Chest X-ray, AP view. Patient: 73 years old, sex F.
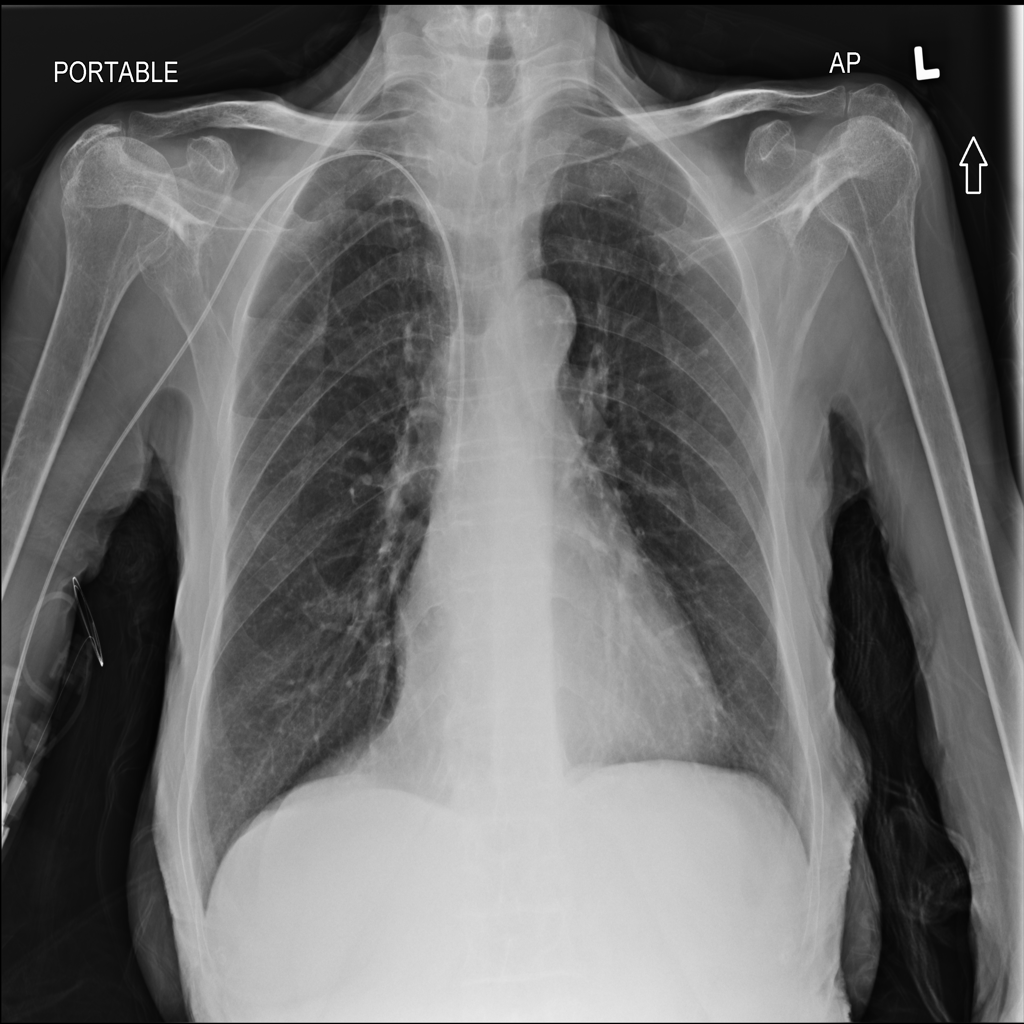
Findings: No Finding